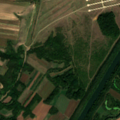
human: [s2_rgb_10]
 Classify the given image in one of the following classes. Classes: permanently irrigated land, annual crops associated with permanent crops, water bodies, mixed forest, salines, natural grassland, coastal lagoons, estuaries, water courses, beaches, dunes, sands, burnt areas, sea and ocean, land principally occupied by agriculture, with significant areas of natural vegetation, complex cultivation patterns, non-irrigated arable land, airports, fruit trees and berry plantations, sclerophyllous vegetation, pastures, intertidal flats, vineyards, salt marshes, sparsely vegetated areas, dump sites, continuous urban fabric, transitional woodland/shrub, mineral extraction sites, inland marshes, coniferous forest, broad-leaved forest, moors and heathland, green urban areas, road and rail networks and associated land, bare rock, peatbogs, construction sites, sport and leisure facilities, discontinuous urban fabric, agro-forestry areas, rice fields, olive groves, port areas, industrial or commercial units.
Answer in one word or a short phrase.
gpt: non-irrigated arable land, pastures, land principally occupied by agriculture, with significant areas of natural vegetation, transitional woodland/shrub, water courses